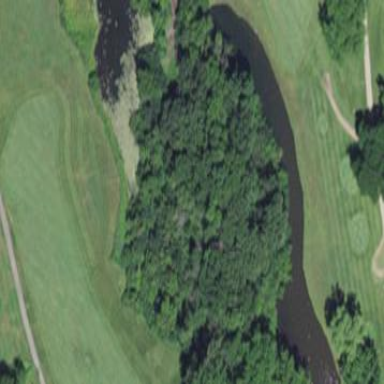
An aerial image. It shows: Picturesque scene of golf course with lateral water hazard.